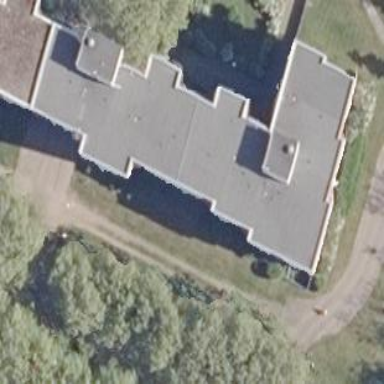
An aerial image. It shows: Flat-roofed apartment building.